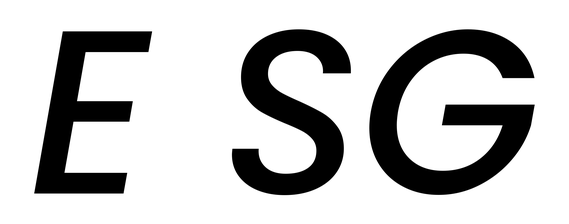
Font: Poppins-MediumItalic